Question: install Lattice Diamond 3.10 on my computer with Manjaro 17.1 and everything works correctly just because of a problem. The programming tool does not work, when I try to execute it I get a window with a message:
> "can not load library:
/usr/local/diamond/3.10_x64/bin/lin64/toolapps/libdvmapp.so:
(libusb-0.1.so.4: the shared object file can not be opened: the file
does not exist or the directory)"
already downloaded and I put the library in the corresponding directory but still does not let me run it
Any suggestions to solve it, I would appreciate it very much
Thank you

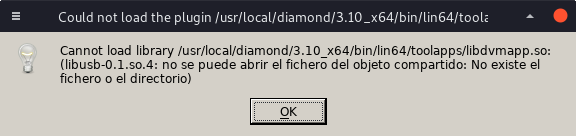
Answer: I had to install the following libraries:
> 'libusb 1.0.21-2 libgusb 0.2.11-1 libusb-compat 0.1.5-1 libusbmuxd 1.0.10+13dc724e70-1'
And the programming tool works